Question: I have a grid which is displaying the data from db in
Also i have provided a checkbox, if the user checks the checkbox, checked values should be added and display in the bottom.
here is the php grid :
'''
<form id='myform' method='post' action=''>
<table id='mytable'>
<?php
$sql_getData = "SELECT * FROM MYTABLE";
$result_getData = mysql_query();
while($arr_data = mysql_fetch_array($sql_getData))
{
?>
<tr>
<td><?php echo $arr_data['payment_id'] ?></td>
<td><?php echo $arr_data['payments'] ?></td>
<td><input type='checkbox' name='mycheckbox' class='mycheckbox'></td>
<tr>
<?php
}
?>
<tr><td>Total Payments</td><td>TOTAL_VALUE</td></tr>
</table>
</form>
'''

How do i display the TOTAL_VALUE using jquery
'''
<form id="myform" method="post" action="">
<table id="mytable">
<?php
$sql_getData = "SELECT * FROM MYTABLE";
$result_getData = mysql_query();
while($arr_data = mysql_fetch_array($sql_getData)){
echo '
<tr>
<td>'.$arr_data['payment_id'].'</td>
<td>'.$arr_data['payments'].'</td>
<td><input type="checkbox" name="mycheckbox" class="mycheckbox" data-payment="'.$arr_data['payments'].'"></td>
<tr>'
}
?>
<tr>
<td>Total Payments</td>
<td id="tp">0.00</td>
</tr>
</table>
</form>
<script>
$(".mycheckbox").change(function(){
var payment = 0;
$(".mycheckbox:checked").each(function(){
payment += parseFloat($(this).attr("data-payment"));
});
$("#tp").html("<p>"+payment.toFixed(2)+"</p>");
});
</script>
'''
'''
<form id="myform" method="post" action="">
<table id="mytable">
<?php
$sql_getData = "SELECT * FROM MYTABLE";
$result_getData = mysql_query();
while($arr_data = mysql_fetch_array($sql_getData)){
echo '
<tr>
<td>'.$arr_data['payment_id'].'</td>
<td>'.$arr_data['payments'].'</td>
<td><input type="checkbox" name="mycheckbox" class="mycheckbox" data-payment="'.$arr_data['payments'].'"></td>
<tr>'
}
?>
<tr>
<td>Total Payments</td>
<td id="tp">0.00</td>
</tr>
</table>
</form>
<script>
$(".mycheckbox").change(function(){
var payment = 0;
$(".mycheckbox").each(function(){
payment += $(this).prop("checked") ? parseFloat($(this).attr("data-payment")) : 0;
});
$("#tp").html("<p>"+payment.toFixed(2)+"</p>");
});
</script>
'''
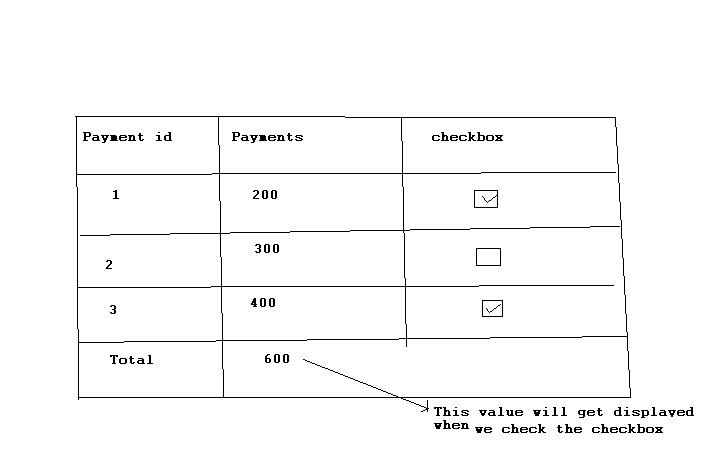
Answer: If I understand correctly this should do that for you - assuming '$arr_data['payments']' contains the payment amount
'''
<?
$exch_rate = 1.2;
?>
<form id="myform" method="post" action="">
<table id="mytable">
<?php
$sql_getData = "SELECT * FROM MYTABLE";
$result_getData = mysql_query();
while($arr_data = mysql_fetch_array($sql_getData)){
echo '
<tr>
<td>'.$arr_data['payment_id'].'</td>
<td>'.$arr_data['payments'].'</td>
<td><input type="checkbox" name="mycheckbox" class="mycheckbox" data-payment="'.$arr_data['payments'].'"></td>
<tr>'
}
?>
<tr>
<td>Total Payments</td>
<td id="tp">0.00</td>
<td id="anotherid">0.00</td>
</tr>
</table>
</form>
<script>
$(".mycheckbox").change(function(){
var exch_rate = <?=$exch_rate;?>;
var payment = 0;
$(".mycheckbox").each(function(){
payment += $(this).prop("checked") ? parseFloat($(this).attr("data-payment")) : 0;
});
$("#tp").html("<p>"+payment.toFixed(2)+"</p>");
payment *= exch_rate;
$("#anotherid").html("<p>"+payment.toFixed(2)+"</p>");
});
</script>
'''